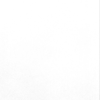
Label: dusty